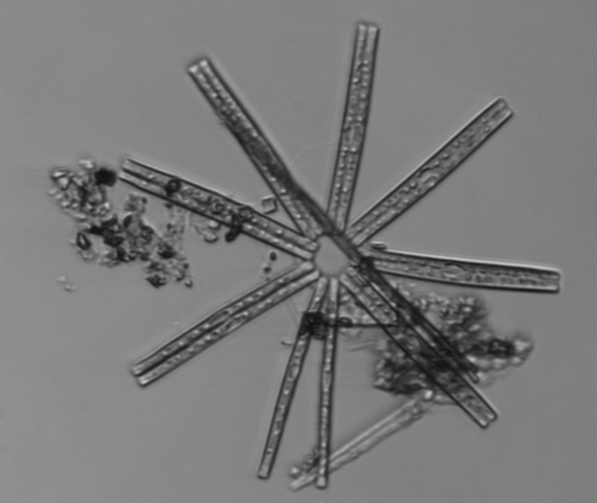
Label: Thalassionema